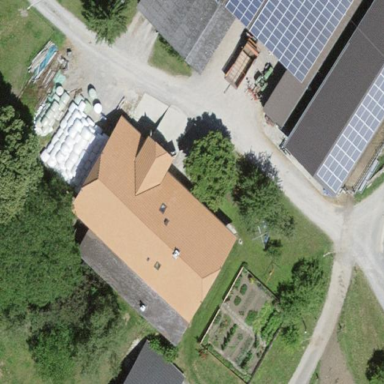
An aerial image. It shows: Farm building.